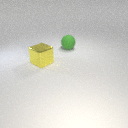
large green rubber sphere behind large yellow metal cube